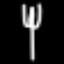
Label: fork